Interaction volume radius: 5 \u00c5
Interaction volume height: 10 \u00c5
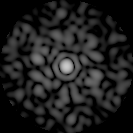
Disorder parameter: 0.8381